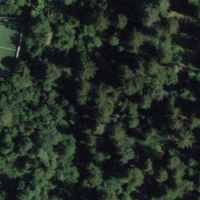
EUNIS habitat code: 44
Species observed at this site:
Berberis vulgaris